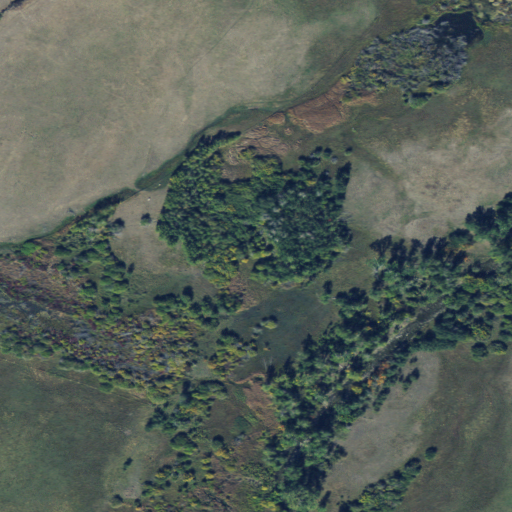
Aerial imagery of valley in Montana named Summit Valley containing pasture, herbaceous wetlands, grassland, woody wetlands, cultivated crops, and shrub